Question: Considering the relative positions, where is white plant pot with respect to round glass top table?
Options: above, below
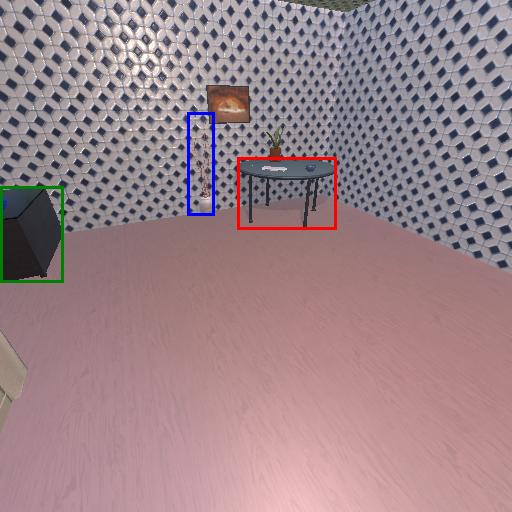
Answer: above